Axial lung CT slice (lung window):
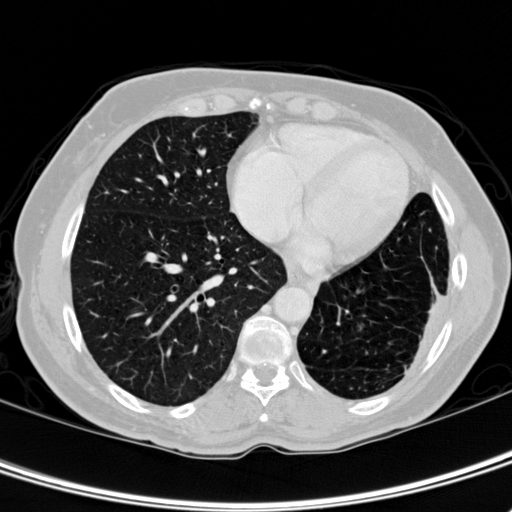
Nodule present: no